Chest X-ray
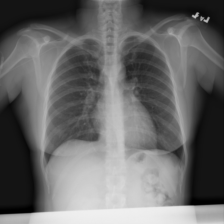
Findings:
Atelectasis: negative
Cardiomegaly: negative
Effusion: negative
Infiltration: negative
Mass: negative
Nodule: negative
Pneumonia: negative
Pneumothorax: negative
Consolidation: negative
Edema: negative
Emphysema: negative
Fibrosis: negative
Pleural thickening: negative
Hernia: negative